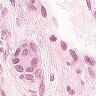
Metastatic tissue present: yes